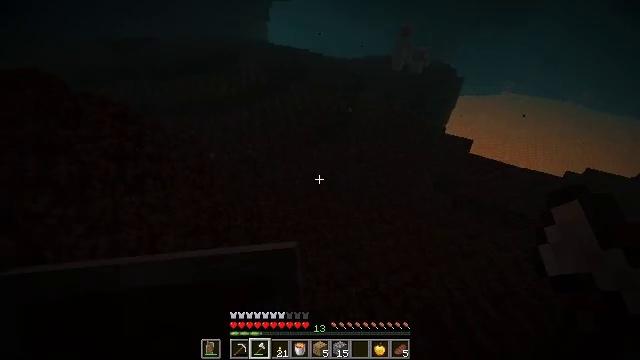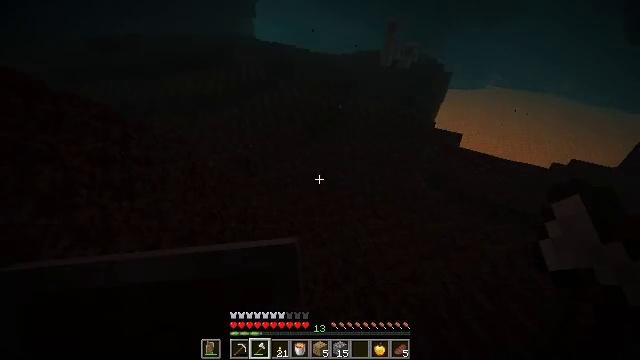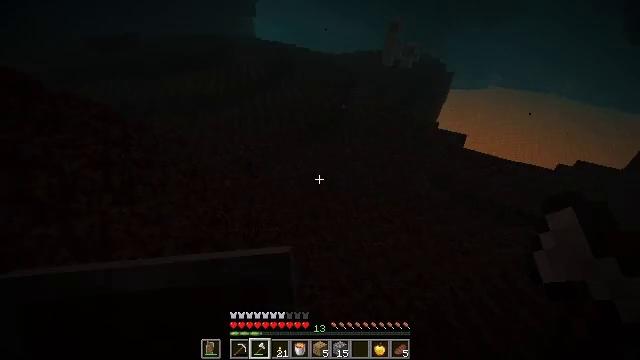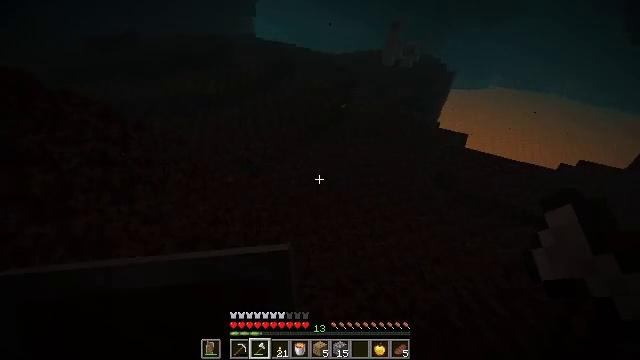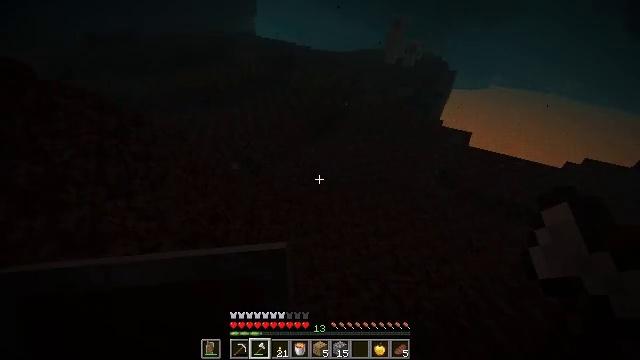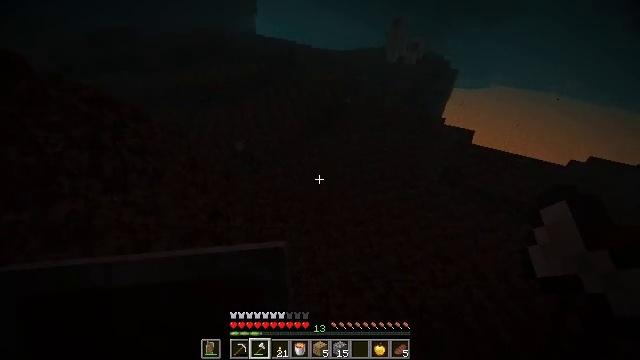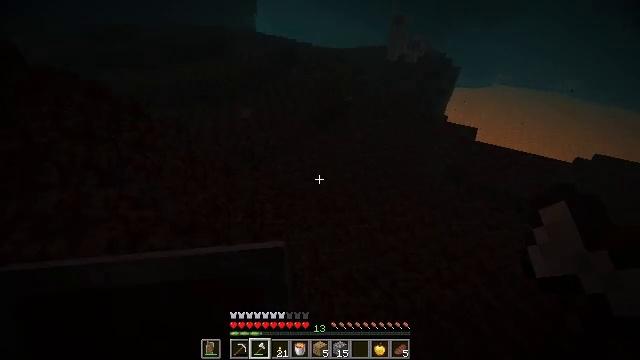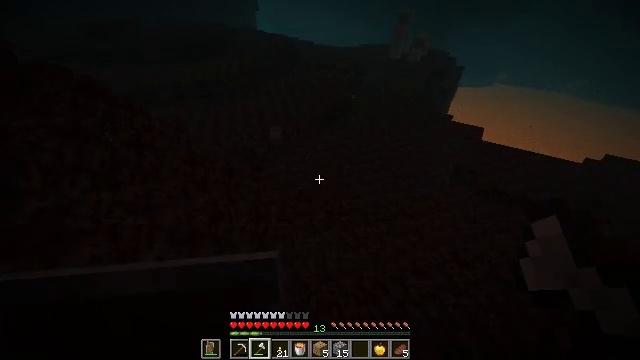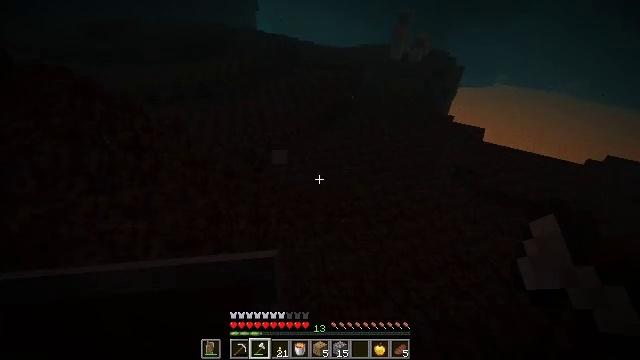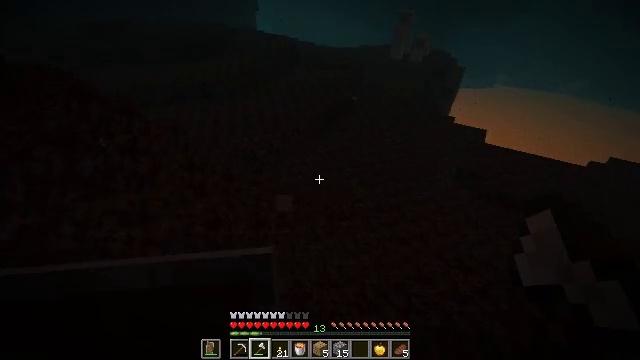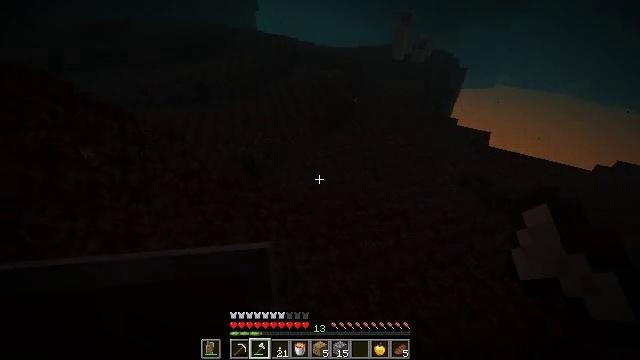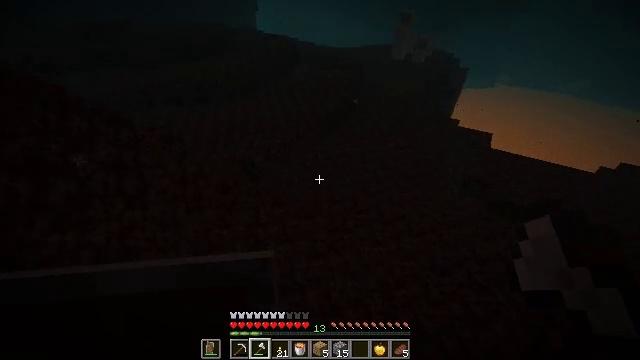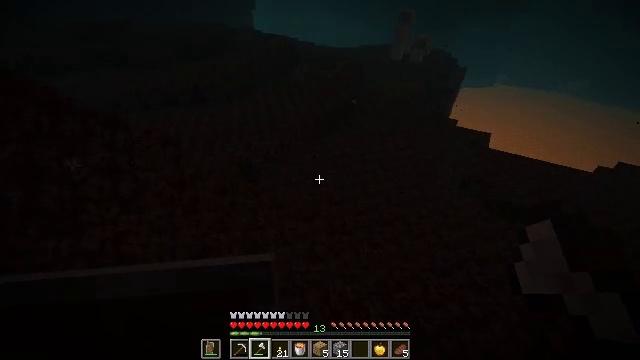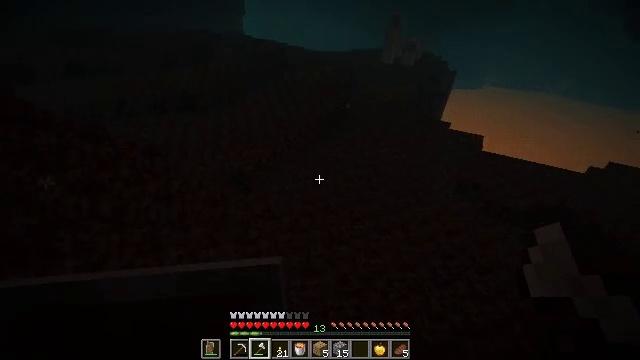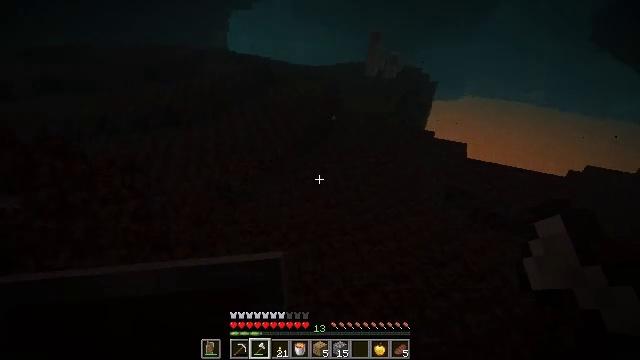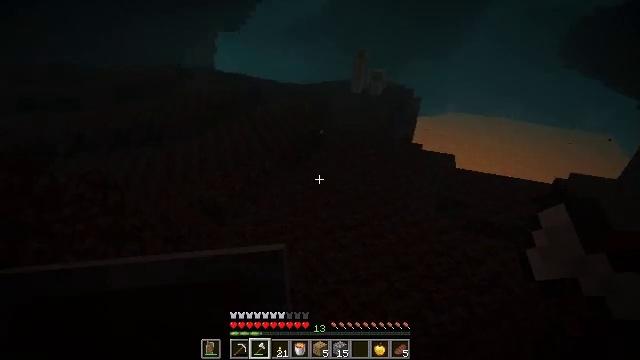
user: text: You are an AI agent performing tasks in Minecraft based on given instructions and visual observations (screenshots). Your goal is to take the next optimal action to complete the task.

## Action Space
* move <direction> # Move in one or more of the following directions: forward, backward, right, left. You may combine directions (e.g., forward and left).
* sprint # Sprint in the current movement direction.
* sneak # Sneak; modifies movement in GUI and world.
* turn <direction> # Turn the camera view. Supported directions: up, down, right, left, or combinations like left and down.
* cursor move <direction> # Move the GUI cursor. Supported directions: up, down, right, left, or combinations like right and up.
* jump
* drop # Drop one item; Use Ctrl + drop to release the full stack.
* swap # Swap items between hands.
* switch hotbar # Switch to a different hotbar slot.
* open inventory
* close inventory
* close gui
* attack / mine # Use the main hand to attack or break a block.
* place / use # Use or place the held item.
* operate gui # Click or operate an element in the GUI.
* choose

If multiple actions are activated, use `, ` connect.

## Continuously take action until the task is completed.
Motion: motion action
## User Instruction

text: Gather bone block for bone meal.
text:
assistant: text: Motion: move forward and move left, turn right
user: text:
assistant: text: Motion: move forward and move left
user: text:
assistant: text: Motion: move forward and move left
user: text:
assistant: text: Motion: move forward and move left
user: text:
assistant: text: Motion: move forward and move left
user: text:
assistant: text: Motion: move forward and move left
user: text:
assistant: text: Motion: move forward
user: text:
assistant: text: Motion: move forward
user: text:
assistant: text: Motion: move forward
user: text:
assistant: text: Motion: move forward
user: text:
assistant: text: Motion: move forward
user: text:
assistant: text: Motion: move forward
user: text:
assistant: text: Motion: move forward, turn right
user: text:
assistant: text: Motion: move forward, turn right and up
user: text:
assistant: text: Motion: move forward, turn right and up
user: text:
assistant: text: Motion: move forward, turn right and up
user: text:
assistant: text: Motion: move forward
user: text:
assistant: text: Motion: move forward
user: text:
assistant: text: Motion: move forward
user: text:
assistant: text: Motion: move forward
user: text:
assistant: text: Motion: move forward
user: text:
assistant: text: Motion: move forward
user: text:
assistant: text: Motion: move forward
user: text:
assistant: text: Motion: move forward
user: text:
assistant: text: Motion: move forward
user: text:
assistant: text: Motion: move forward
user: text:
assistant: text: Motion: move forward
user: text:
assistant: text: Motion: move forward, turn right and up
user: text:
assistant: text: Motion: move forward, turn right and up
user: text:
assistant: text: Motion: move forward, turn right and up